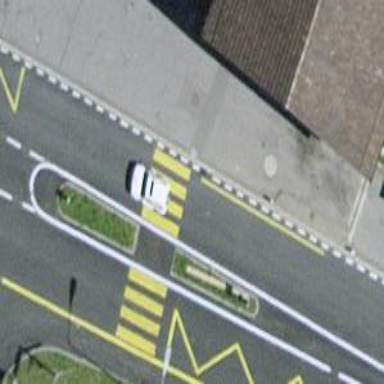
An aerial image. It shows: Sidewalk.